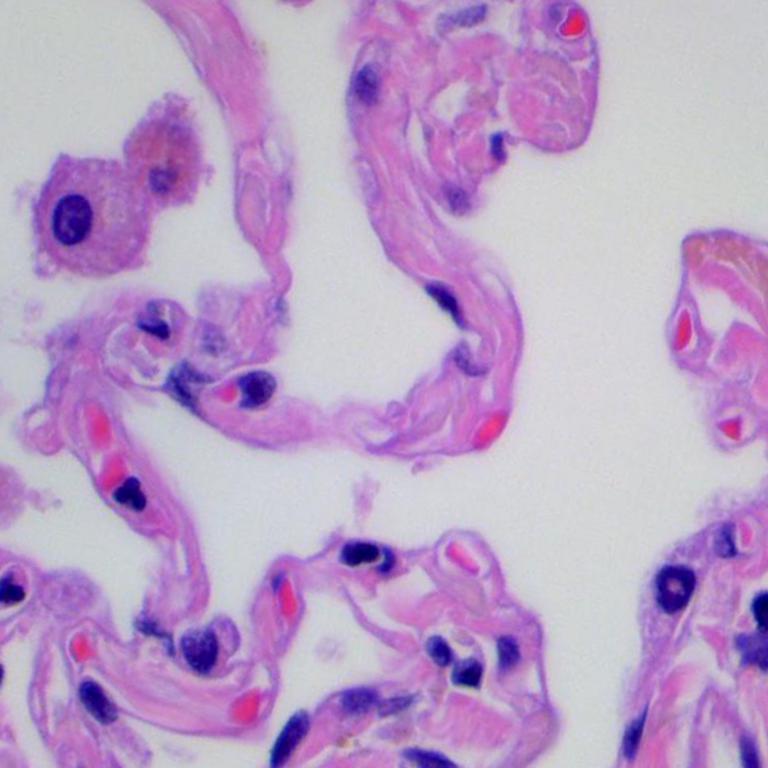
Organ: lung
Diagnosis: benign